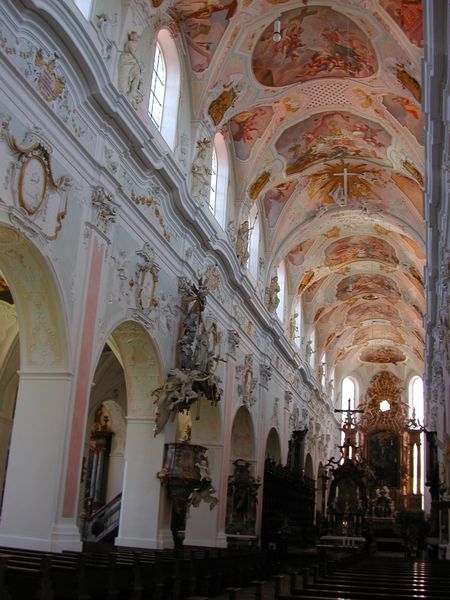
Titel: Ochsenhausen, St. Georg
Standort: Ochsenhausen, St. Georg (EU - D - BW)
Schlagwörter: weiß, bunt, fenster, hell, holz, licht, marmor, pfeiler, stühle, säulen, rot, malerei, wand, barock, kirche, gold, decke, rosa, oval, engel, farbig, schiff, bilder, bogen, bank, kuppel, romantik, gestühl, stuck, foto, bögen, gang, gewölbe, glaube, kreuz, dom, altar, bänke, langhaus, gesims, kirchenbänke, mittelschiff, orgel, kanzel, jesus, kreuzigung, fresken, kapelle, fresko, heilig, basilika, kreuzgang, deckenmalerei, tunnelgewölbe, rocaille, malereien, chorgestühl, katholisch, kreutz, saeule, keuz, hkirche, kirchd